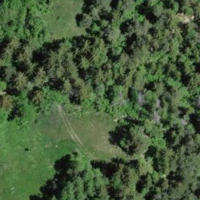
EUNIS habitat code: 44
Species observed at this site:
Cephalanthera damasonium